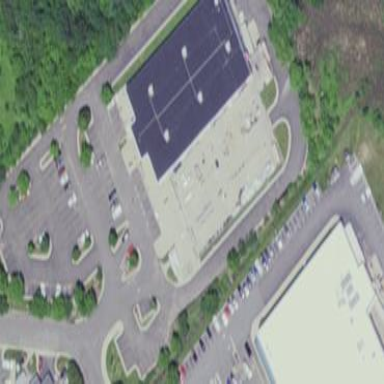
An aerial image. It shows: Retail building that serves as country store.